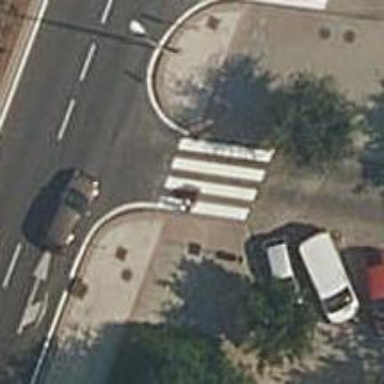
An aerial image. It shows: Uncontrolled road crossing.